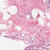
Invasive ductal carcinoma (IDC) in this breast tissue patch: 0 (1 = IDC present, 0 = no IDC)